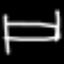
Label: bed